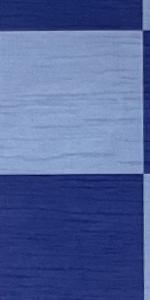
Label: Empty